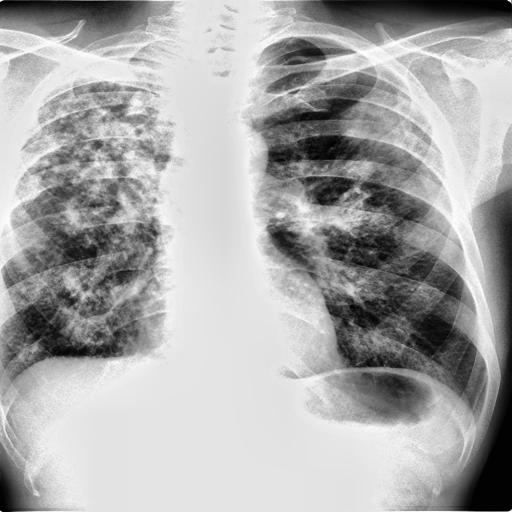
Finding: TUBERCULOSIS